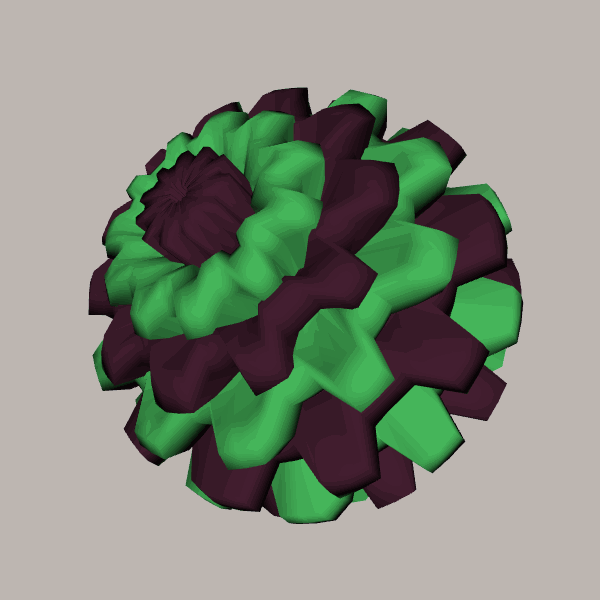
Background: light